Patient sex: M
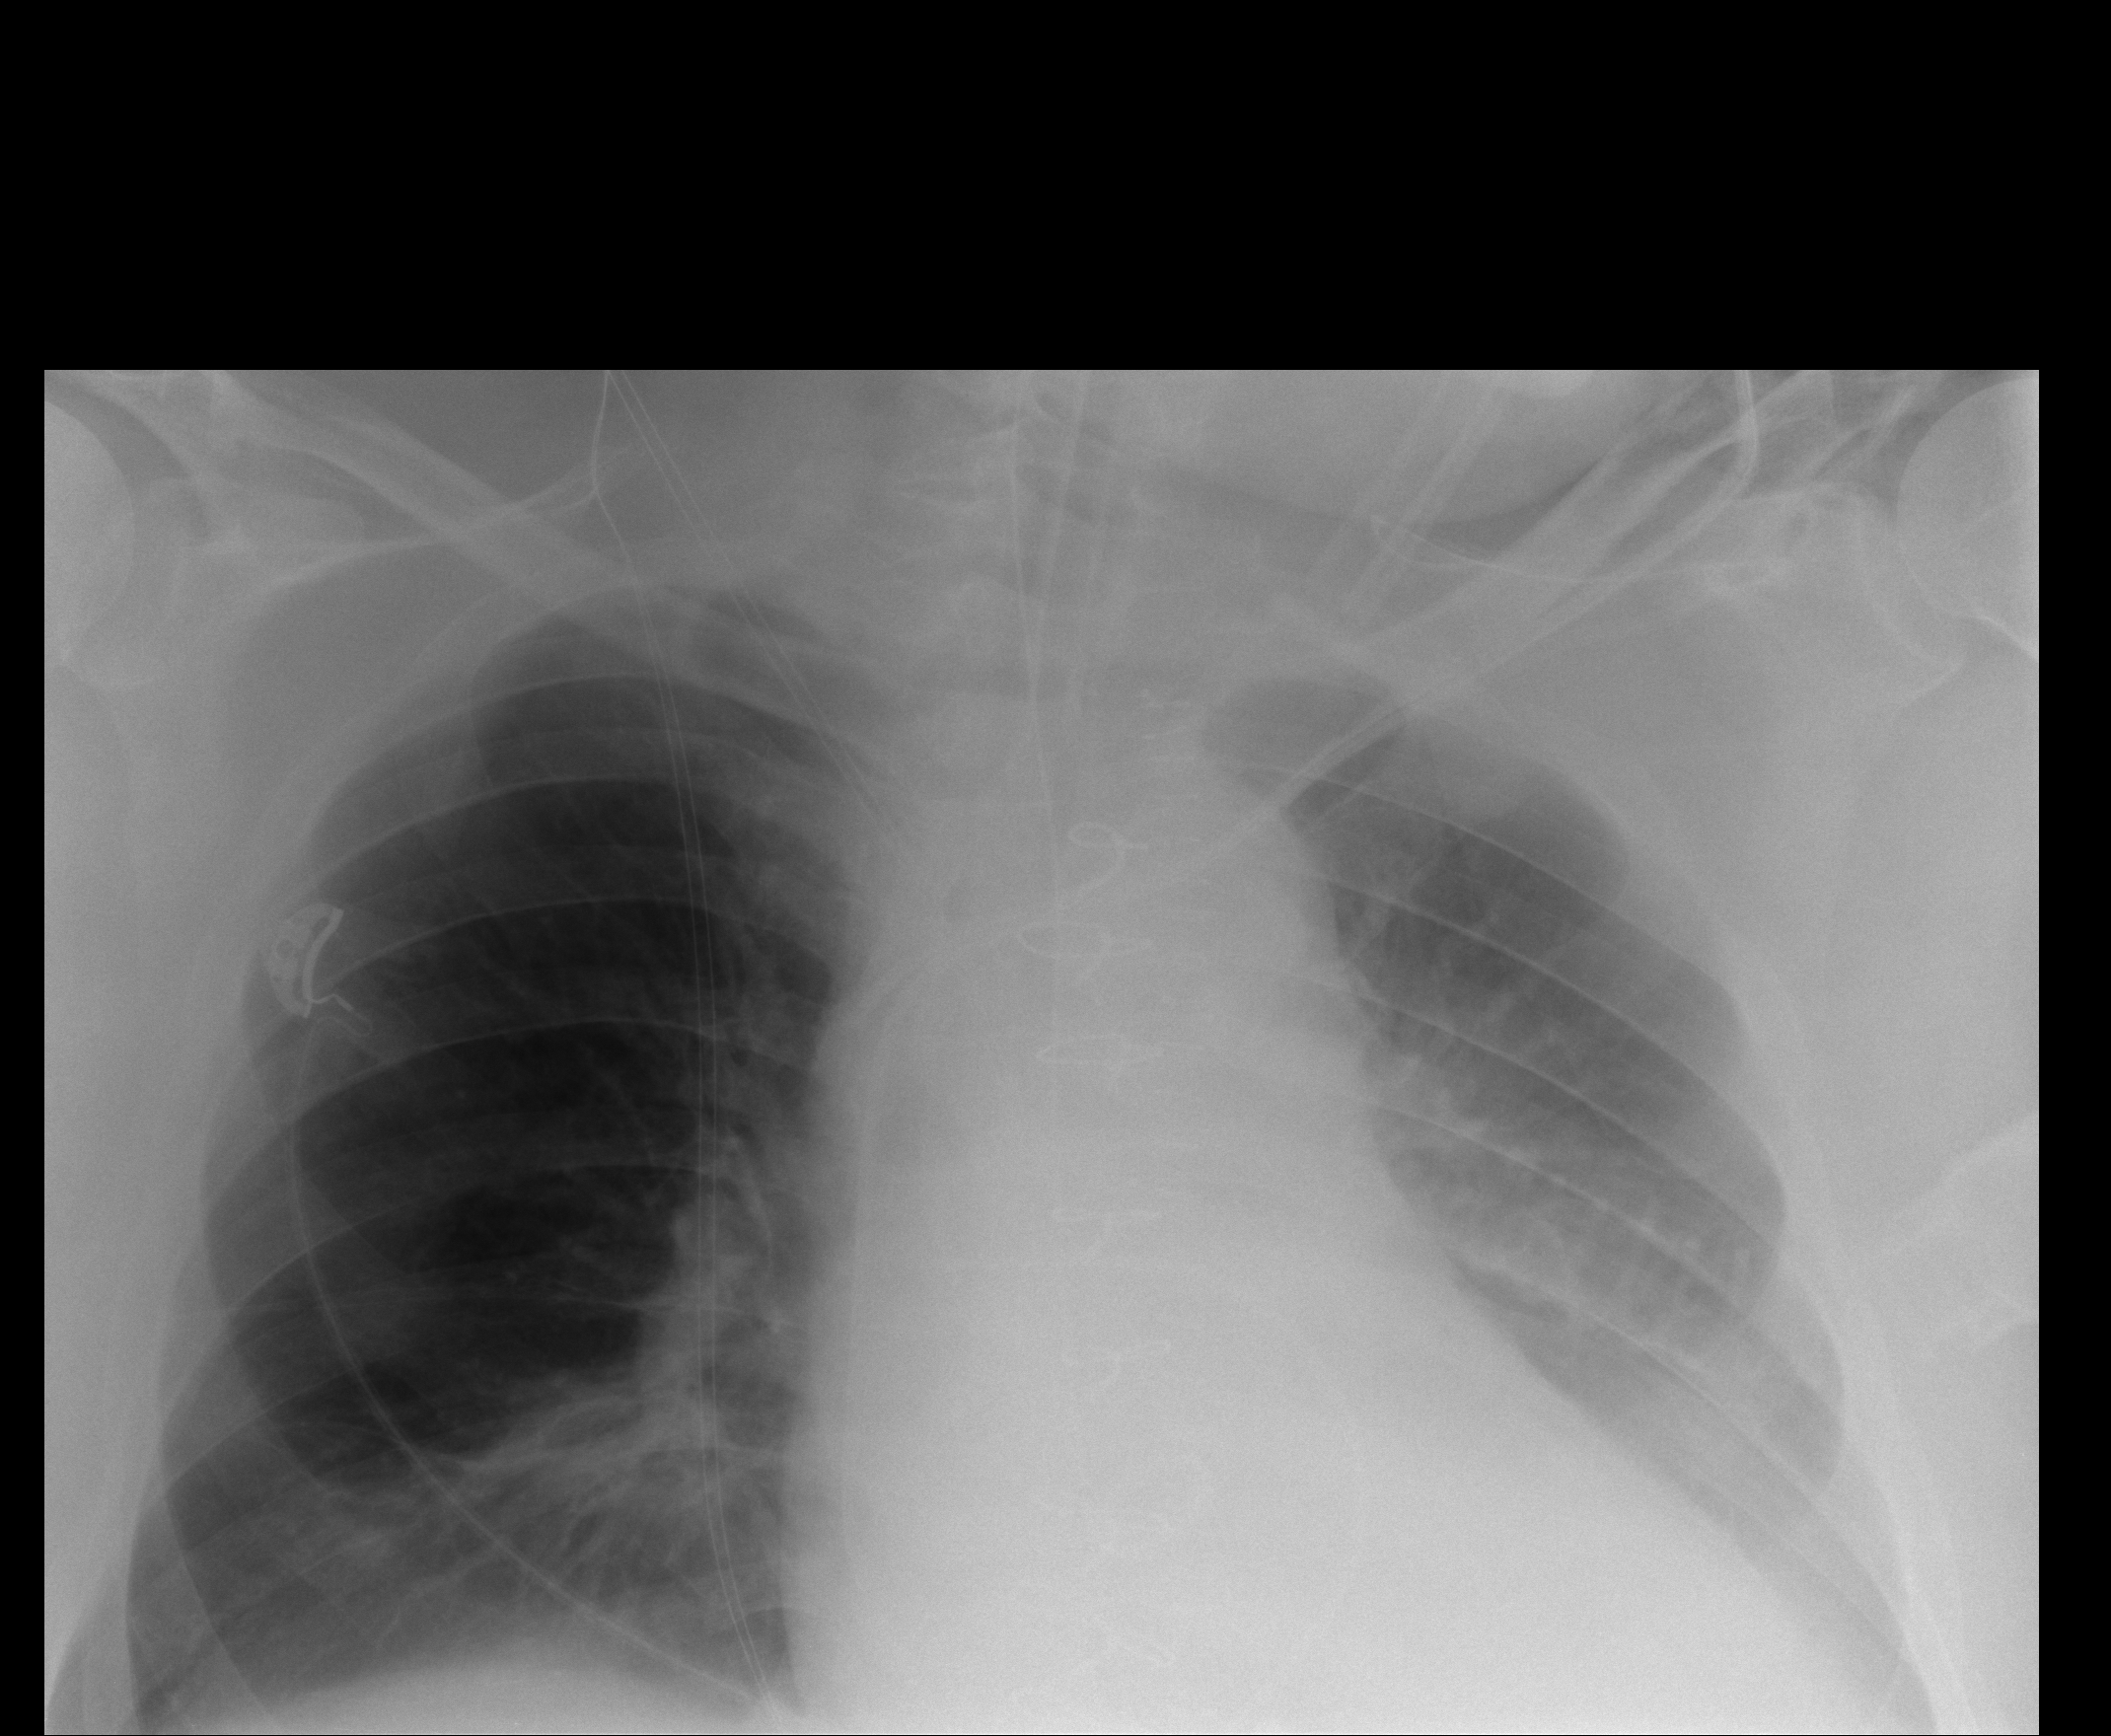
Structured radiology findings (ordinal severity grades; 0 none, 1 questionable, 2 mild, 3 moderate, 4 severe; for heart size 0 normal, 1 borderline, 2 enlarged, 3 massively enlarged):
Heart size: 2
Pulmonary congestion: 2
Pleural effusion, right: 0
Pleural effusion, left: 2
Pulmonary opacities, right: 0
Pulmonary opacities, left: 2
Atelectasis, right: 2
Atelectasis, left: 1